Question: In my Google Analytics account, the count is 0 while count is 1.
Why is the active user is not being identified as in Google Analytics?

I just checked after 21 hours of Account creation and still the count is 0 while in graph it is one for yesterday data.
<URL>
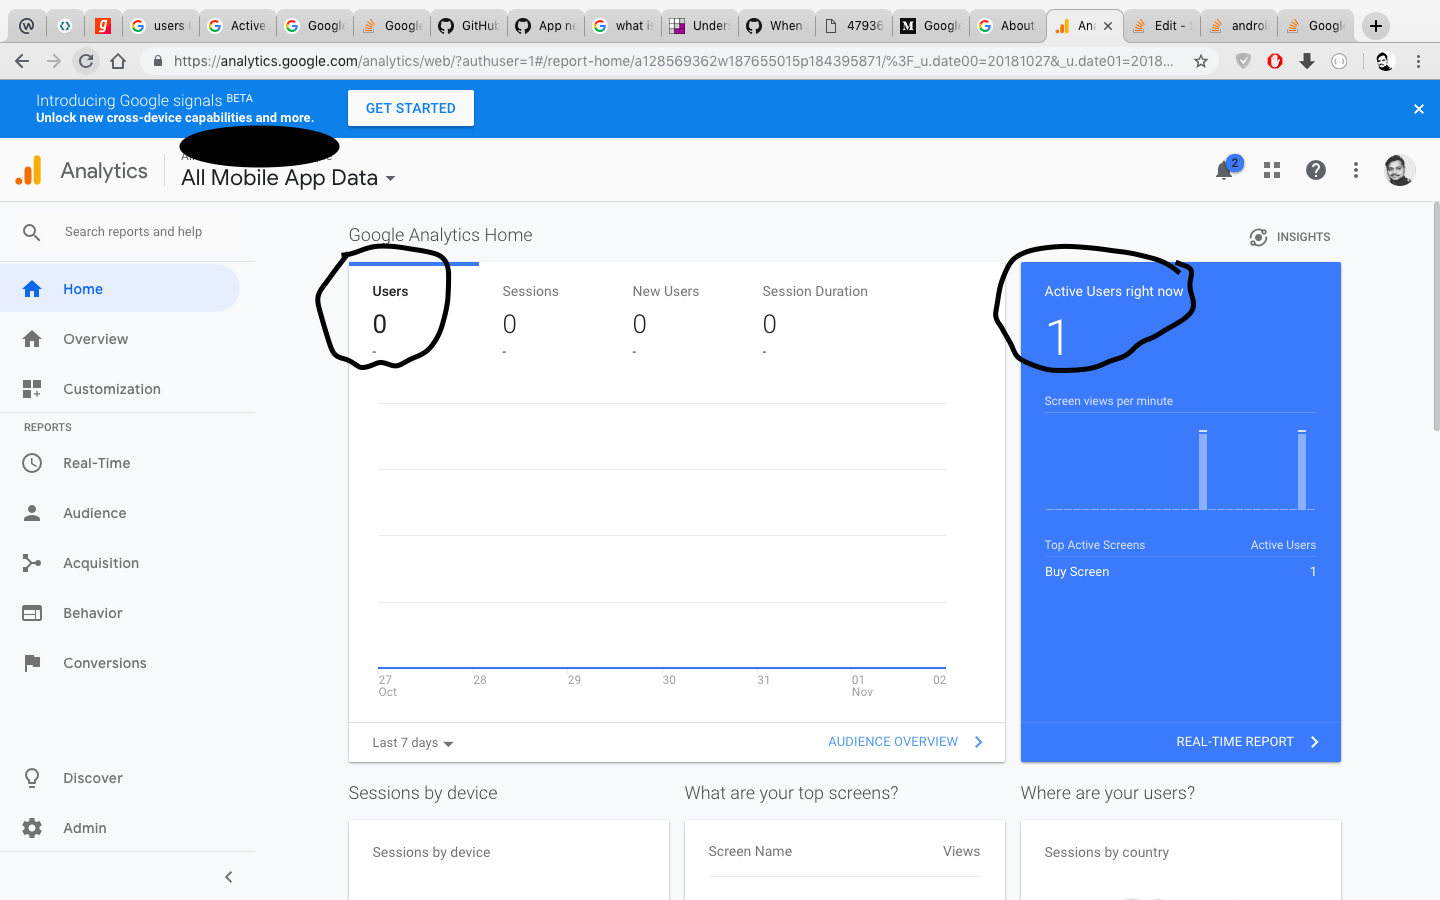
Answer: If you look carefully you will see that the Users are set to 'Last 7 days' (which does not include today) while the Active User count is real-time. You can tweak the time period settings, but Users will never keep up with Active Users anyway because GA is always a bit behind re everything that isn't real-time.